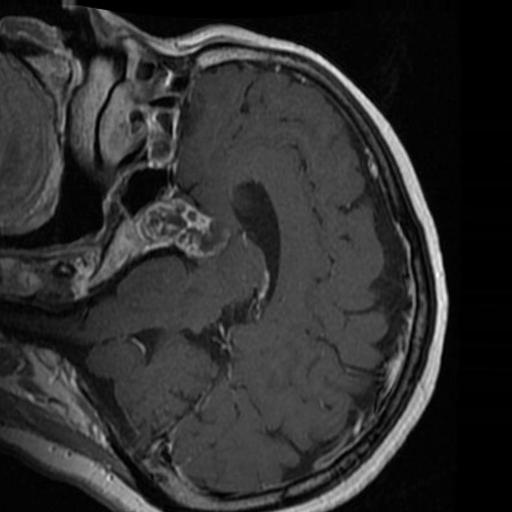
Label: brain_tumor